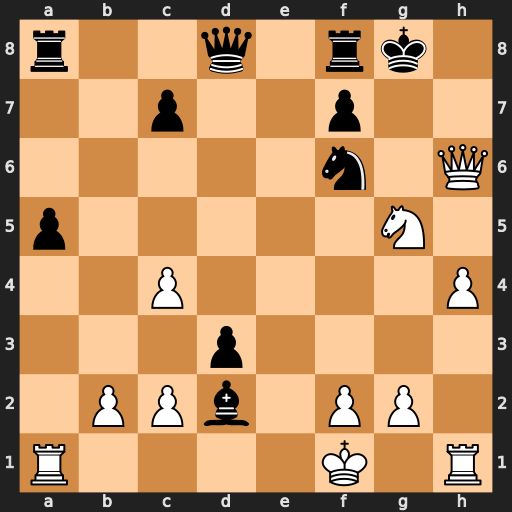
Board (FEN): r2q1rk1/2p2p2/5n1Q/p5N1/2P4P/3p4/1PPb1PP1/R4K1R
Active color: w
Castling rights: -
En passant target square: -
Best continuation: Rh3 Bf4 Rxd3